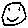
Label: smiley face